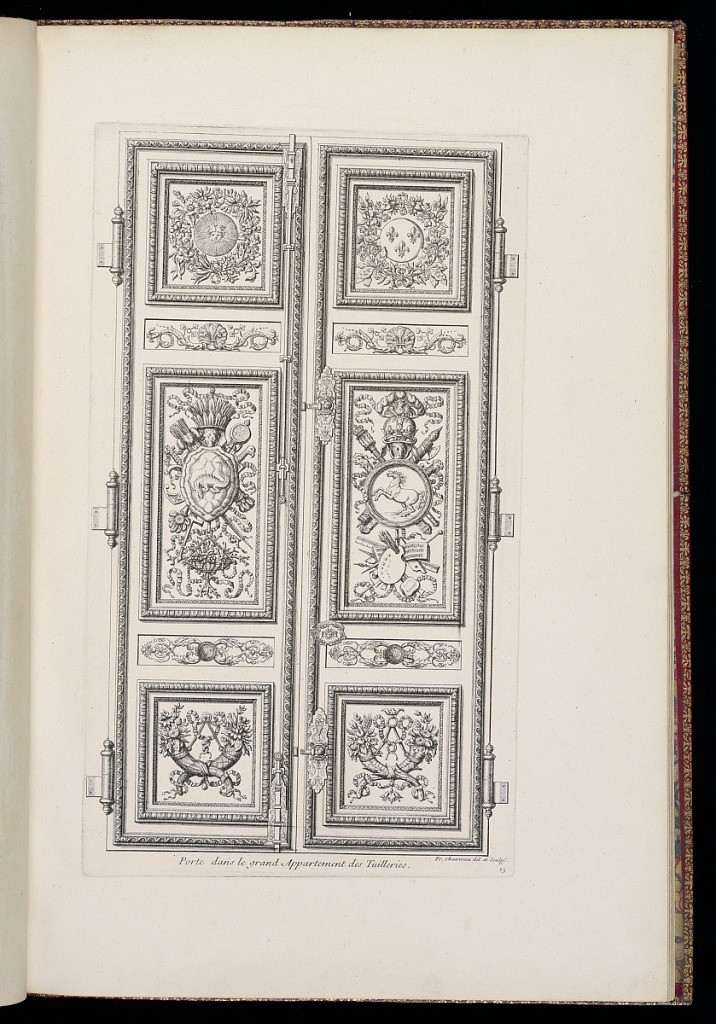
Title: Porte dans le grand Appartement des Tuilleries.
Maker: François Chauveau, French, 1613 – 1676
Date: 1710
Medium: Etching on laid paper
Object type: Bound print
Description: Fifteenth plate from a series of prints depicting the ornament and interiors of the King's apartment at the Royal palaces of the Louvre and the Tuileries, part of the Cabinet du Roi (King's Cabinet) series published by the Imprimerie Royale. The plate illustrates a double door from the Grand Apartment of the Tuileries Palace. The doors each have five ornamental panels and framed with egg and dart and wave running patterned borders. The panels feature heraldic devices, floral garlands, interlaced L's, fleurs-de-lys, Apollo's head with sun rays, shells, acanthus leaves, fleurons, military trophies featuring shields with a horse and alligator, trophies representing the arts and the sea, cornucopias, ribbons, and rosettes. The locks are highly decorative with similar ornament. The plate is titled, signed, and numbered.